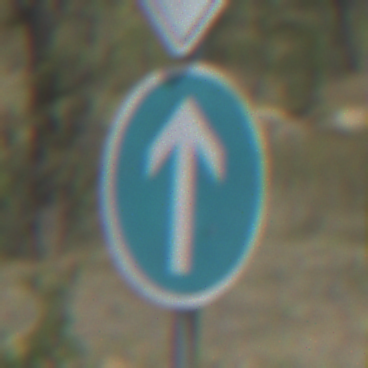
Verkehrszeichen: VorgeschriebeneFahrtrichtungGeradeaus
Zusatzzeichen oben: Vorfahrtsstrasse
Umgebung: Outdoor, Nature
Tageszeit: Midday
Wetter: PartlyCloudy
Licht: Natural
Jahreszeit: Autumn
Kontrast: HighContrast